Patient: sex M, age 26
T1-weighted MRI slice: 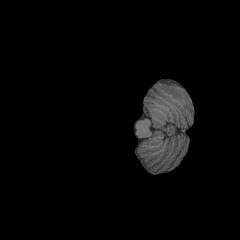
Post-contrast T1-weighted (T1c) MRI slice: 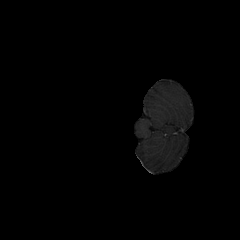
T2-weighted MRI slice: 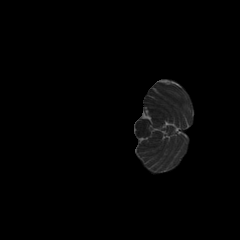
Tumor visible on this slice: no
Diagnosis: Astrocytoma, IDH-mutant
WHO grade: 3